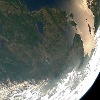
Label: land